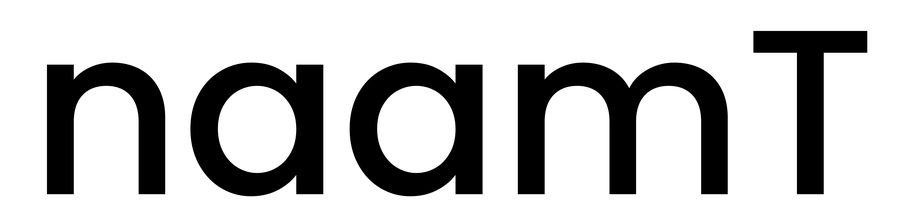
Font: Poppins-Medium